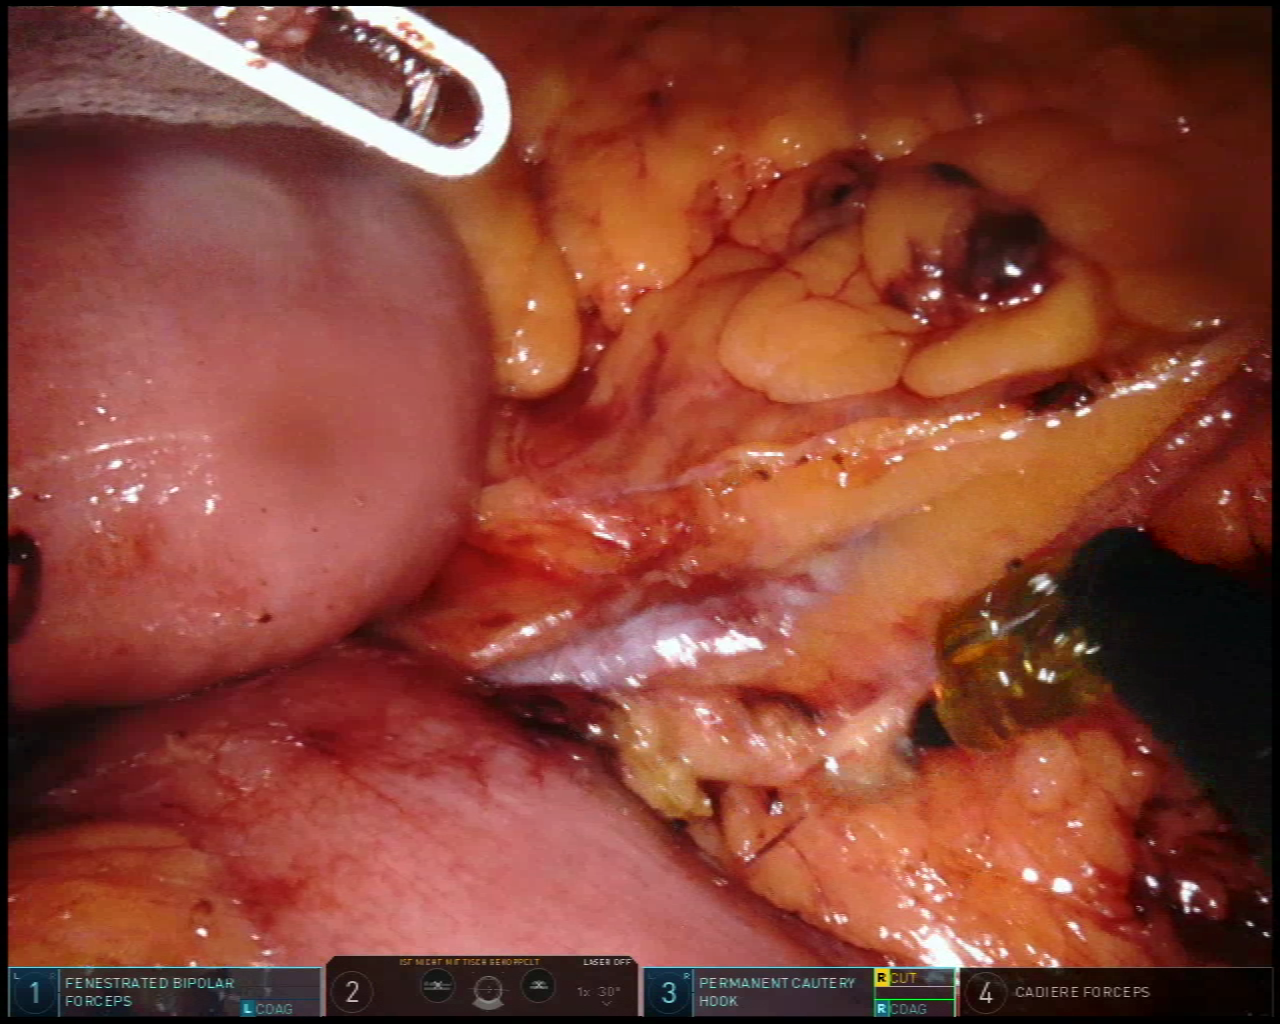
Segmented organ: intestinal_veins
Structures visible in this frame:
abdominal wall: no
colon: yes
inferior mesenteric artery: no
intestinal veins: yes
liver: no
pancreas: no
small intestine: yes
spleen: no
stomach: no
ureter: no
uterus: no
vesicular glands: no